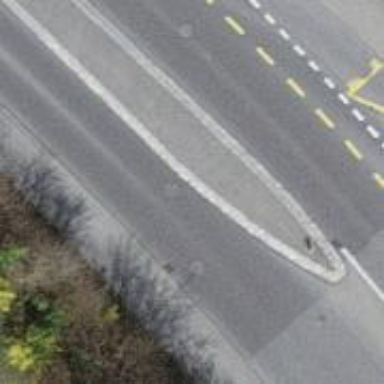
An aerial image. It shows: Secondary road with asphalt surface. It has separate cycle lane and sidewalks on both sides.